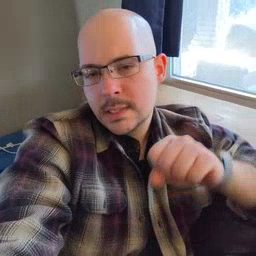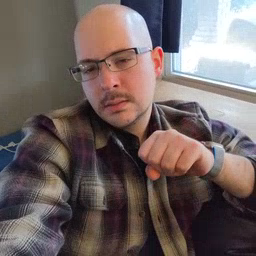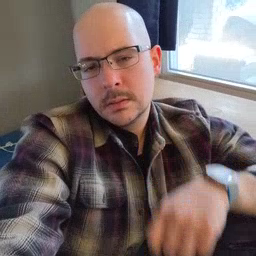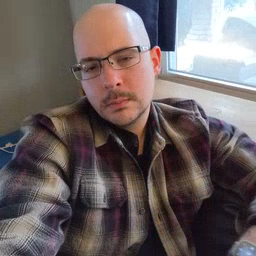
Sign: yes